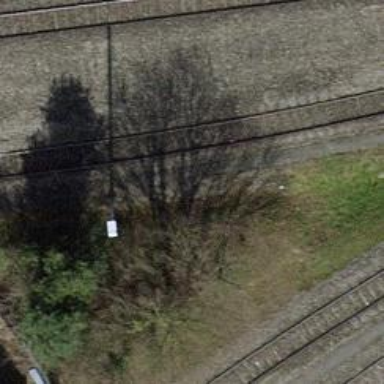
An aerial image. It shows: Single-track railway spur.